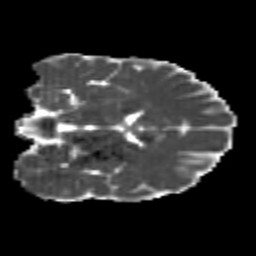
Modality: MD
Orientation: coronal
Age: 24
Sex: male
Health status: healthy
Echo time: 0.074 s